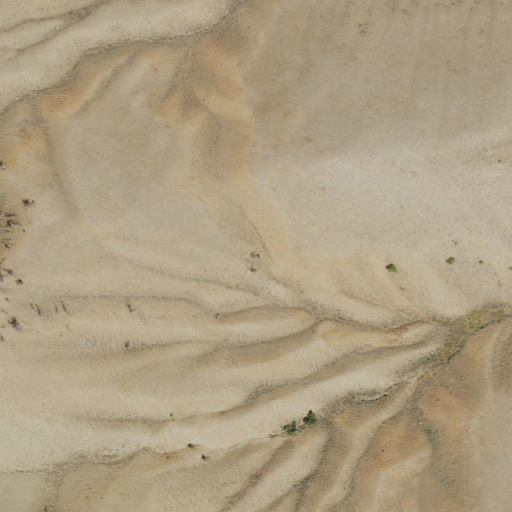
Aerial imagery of ridge(s) in Wyoming named Windy Ridge containing shrub and grassland